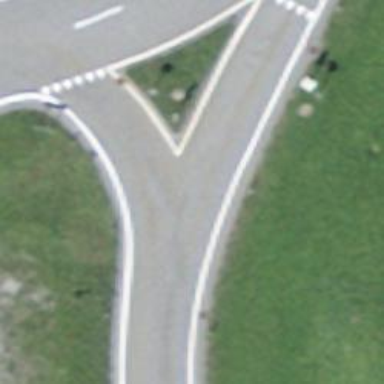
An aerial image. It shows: Primary link road with asphalt surface.